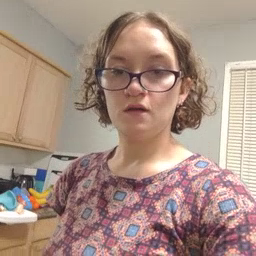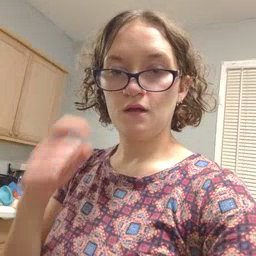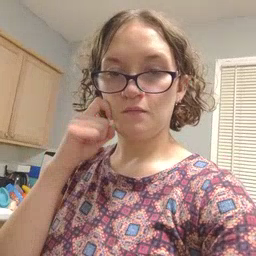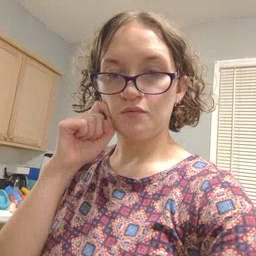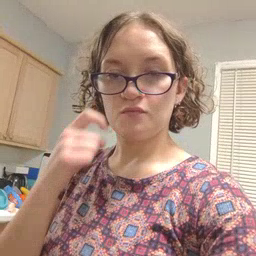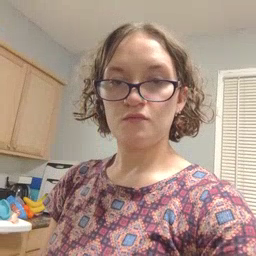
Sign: apple